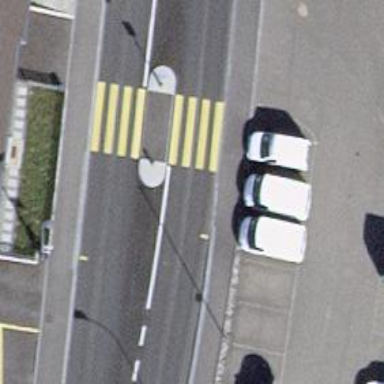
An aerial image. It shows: Public transport stop position.